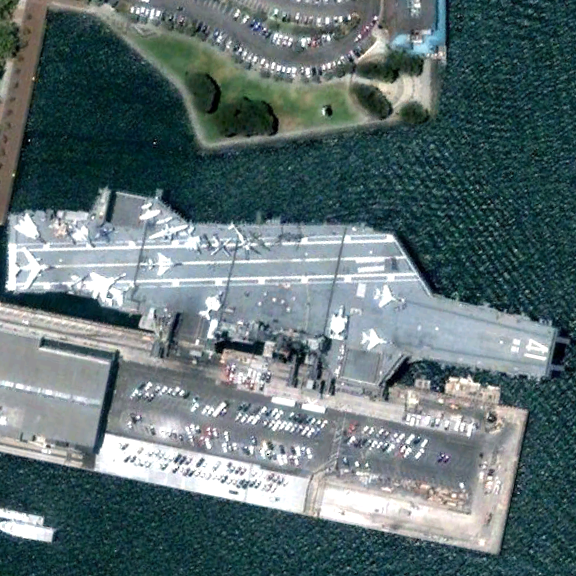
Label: aircraft_carrier